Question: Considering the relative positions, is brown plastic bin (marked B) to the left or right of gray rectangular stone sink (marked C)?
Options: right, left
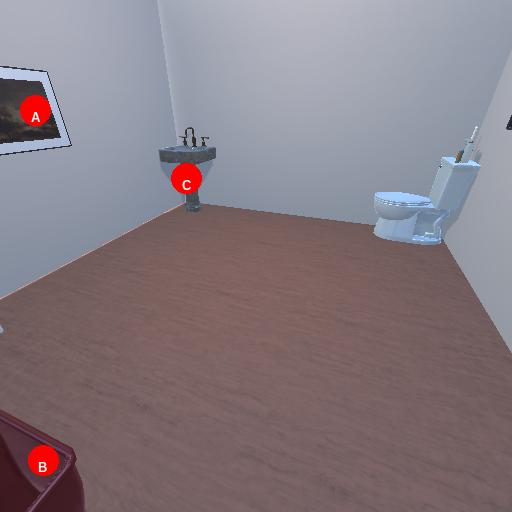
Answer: right